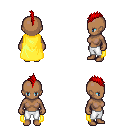
a pixel art fantasy rpg character, female body template, human, dark skin, yellow cape, white pants, red mohawk hairstyle, four views (front, back, left, right), 2x2 character sprite sheet, small pixel art, hard edges, no anti-aliasing